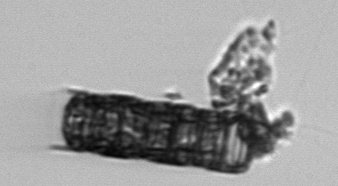
Label: Paralia_sulcata